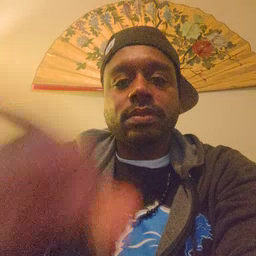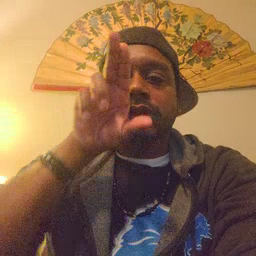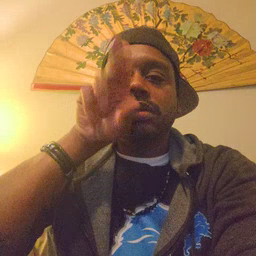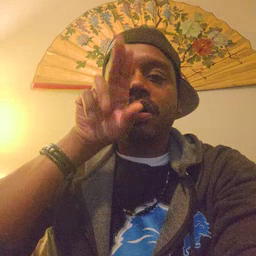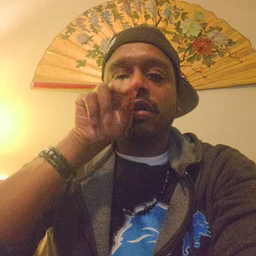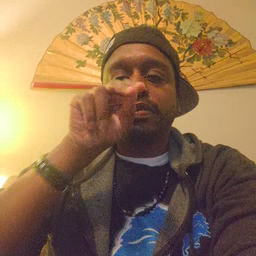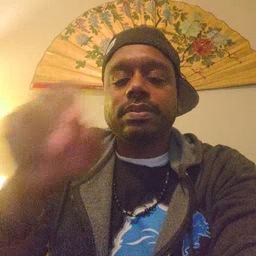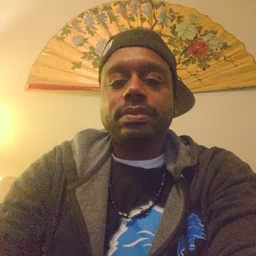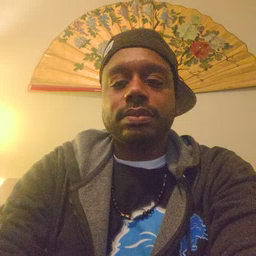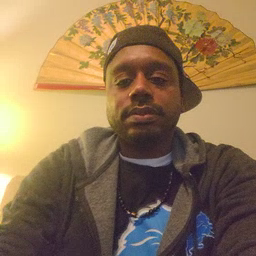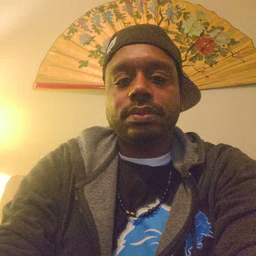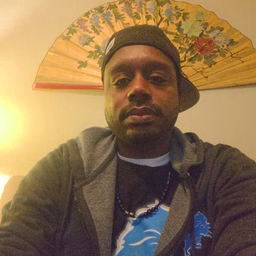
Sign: duck